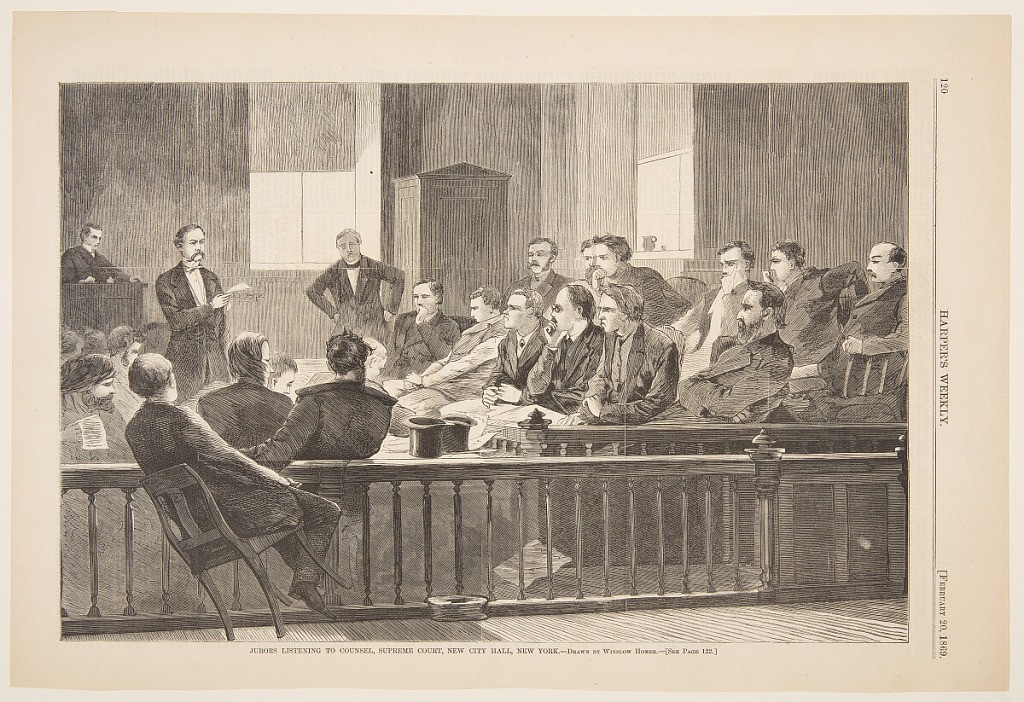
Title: Jurors Listening to Counsel, Supreme Court, New City Hall, New York
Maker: Winslow Homer, American, 1836–1910
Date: February 20, 1869
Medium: Wood engraving in black ink on paper
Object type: Print
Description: Jury seated in the jury box listening to a lawyer.